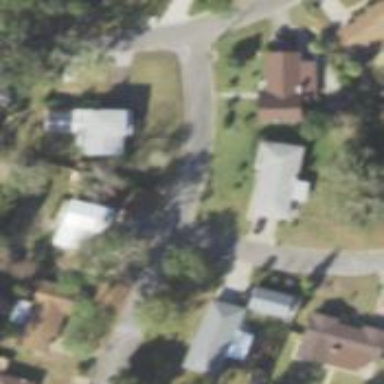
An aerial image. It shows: Asphalt road in residential area.